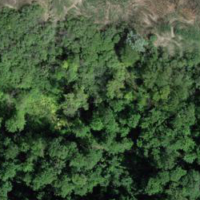
EUNIS habitat code: 41
Species observed at this site:
Allium ursinum